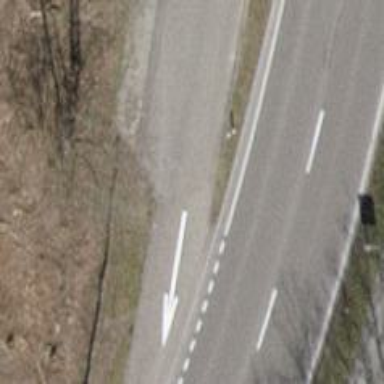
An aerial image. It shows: Asphalt parking aisle along service road.